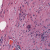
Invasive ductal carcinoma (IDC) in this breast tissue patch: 0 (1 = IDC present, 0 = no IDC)